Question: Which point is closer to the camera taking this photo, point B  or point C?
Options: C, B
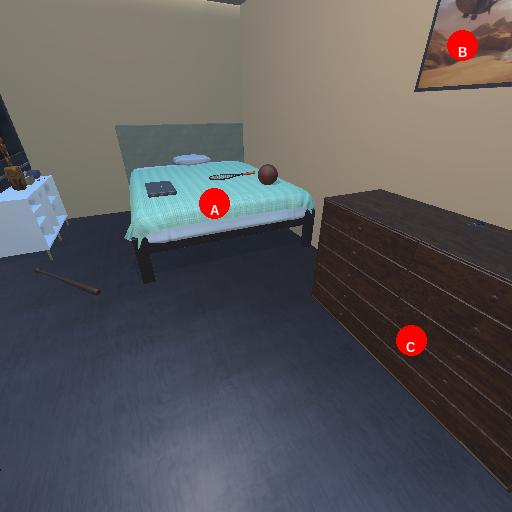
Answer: C